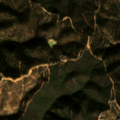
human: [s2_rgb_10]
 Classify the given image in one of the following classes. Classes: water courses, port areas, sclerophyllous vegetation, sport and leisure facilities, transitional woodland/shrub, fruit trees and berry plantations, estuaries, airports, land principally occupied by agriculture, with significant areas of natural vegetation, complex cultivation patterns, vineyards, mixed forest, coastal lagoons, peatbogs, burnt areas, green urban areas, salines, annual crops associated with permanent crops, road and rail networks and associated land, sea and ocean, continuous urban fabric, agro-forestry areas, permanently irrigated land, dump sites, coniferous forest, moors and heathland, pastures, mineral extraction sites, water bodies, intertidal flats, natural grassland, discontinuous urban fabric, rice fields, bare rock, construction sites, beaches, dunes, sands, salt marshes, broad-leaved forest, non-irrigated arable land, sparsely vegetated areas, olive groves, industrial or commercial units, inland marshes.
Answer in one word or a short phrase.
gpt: broad-leaved forest, sclerophyllous vegetation, transitional woodland/shrub